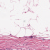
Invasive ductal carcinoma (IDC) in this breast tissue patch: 0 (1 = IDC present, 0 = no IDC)